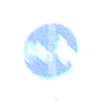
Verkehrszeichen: GetrennterRadUndGehwegRadwegLinks
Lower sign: EinspurigeFahrzeugeFrei6
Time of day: MorningAfternoon
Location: Outdoor (Nature)
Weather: PartlyCloudy
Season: NotSpecified
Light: Natural